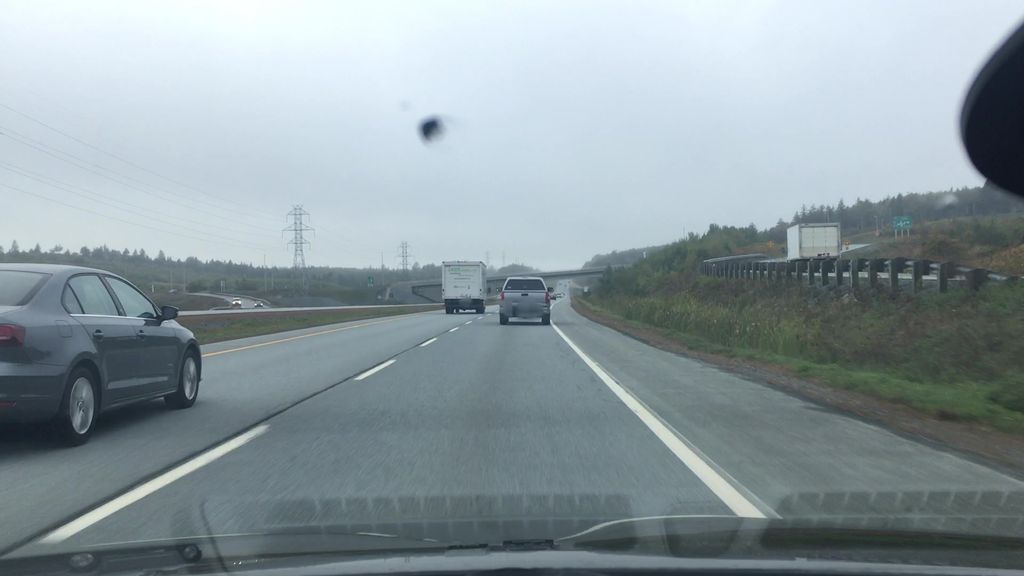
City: halifax